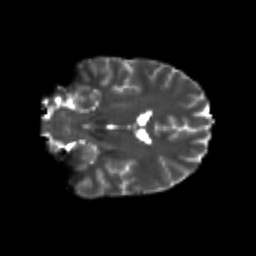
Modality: T2w
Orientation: coronal
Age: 19
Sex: female
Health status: healthy
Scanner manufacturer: philips
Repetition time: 7.391 s
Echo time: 0.08599 s